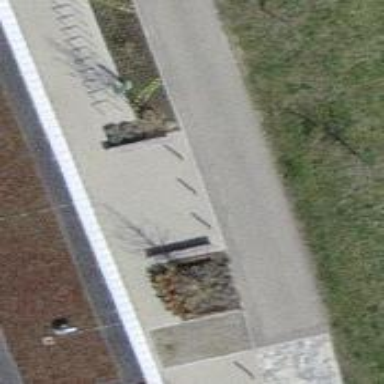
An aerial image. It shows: Bollard barrier.